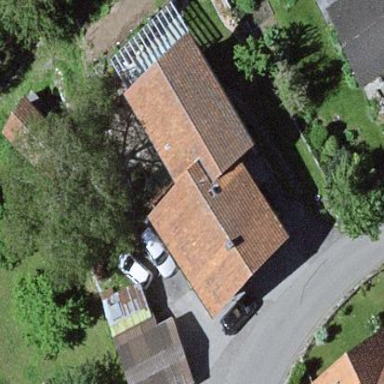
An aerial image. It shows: Semidetached house.